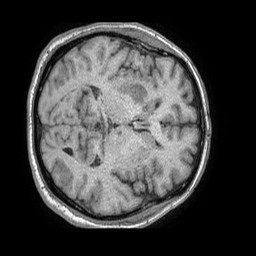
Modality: T1w
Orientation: axial
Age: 66
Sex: male
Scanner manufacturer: philips
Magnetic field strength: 1.5 T
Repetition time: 0.007745 s
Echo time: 0.003609 s